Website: apple
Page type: payment
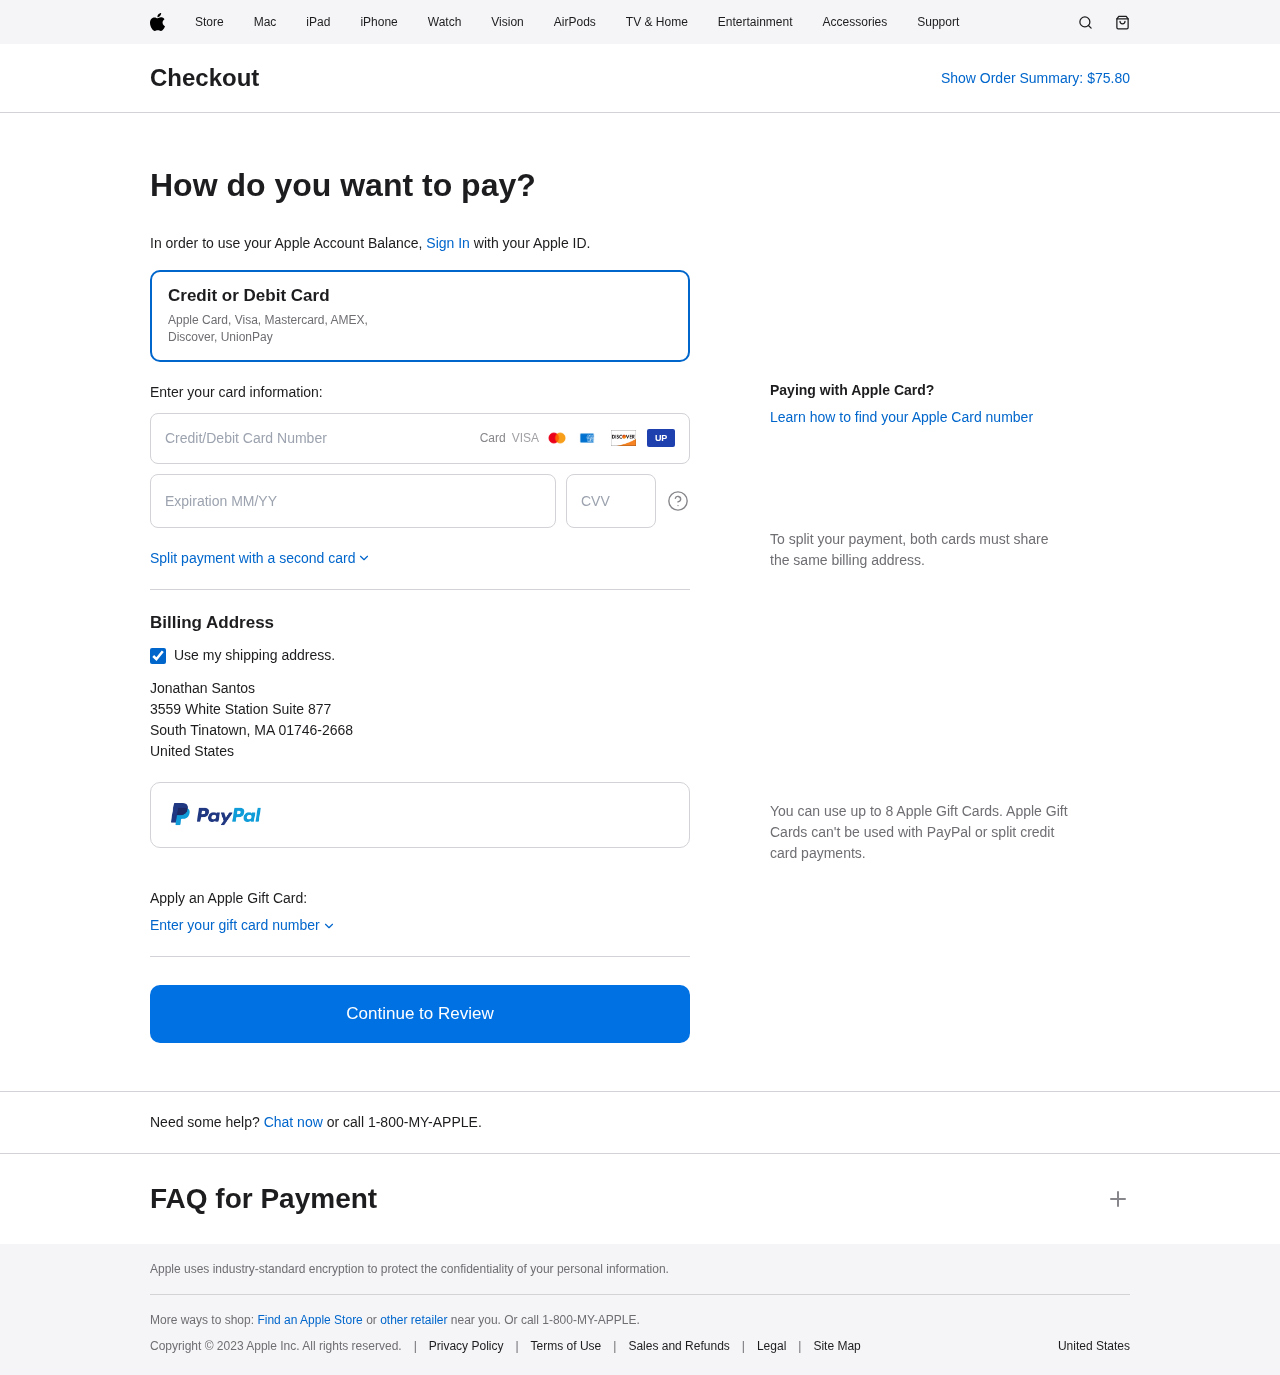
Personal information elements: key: PII_CARD_CVV
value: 856
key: PII_CARD_EXPIRY
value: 11/26
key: PII_CARD_NUMBER
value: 4759 8656 1399 1166
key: PII_COUNTRY
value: United States
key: PII_FULLNAME
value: Jonathan Santos
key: PII_STREET
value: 3559 White Station Suite 877
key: PII_CITY_STATE_ZIP
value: South Tinatown, MA 01746-2668
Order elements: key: ORDER_TOTAL
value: $75.80